Question: Count the number of objects in the diagram.
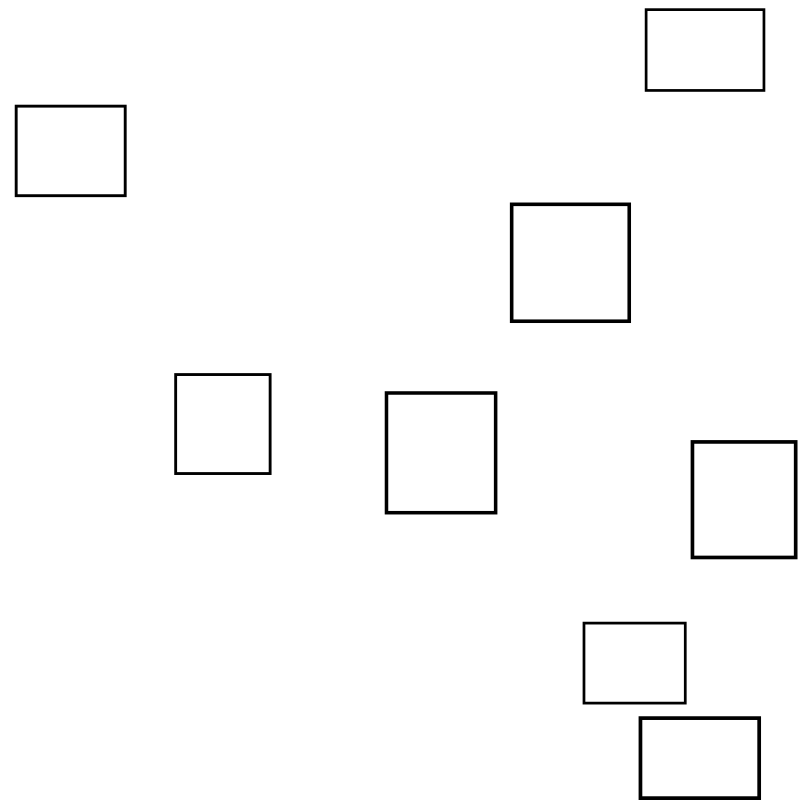
Answer: 8